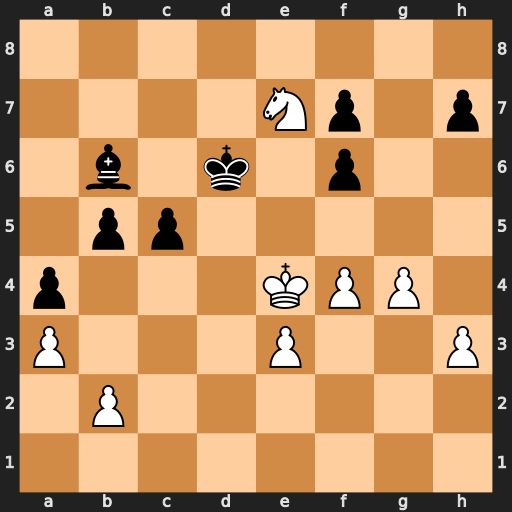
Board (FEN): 8/4Np1p/1b1k1p2/1pp5/p3KPP1/P3P2P/1P6/8
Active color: w
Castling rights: -
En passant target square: -
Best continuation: Nc8+ Kc6 Nxb6 Kxb6 Kd5 b4 Kc4 bxa3 bxa3